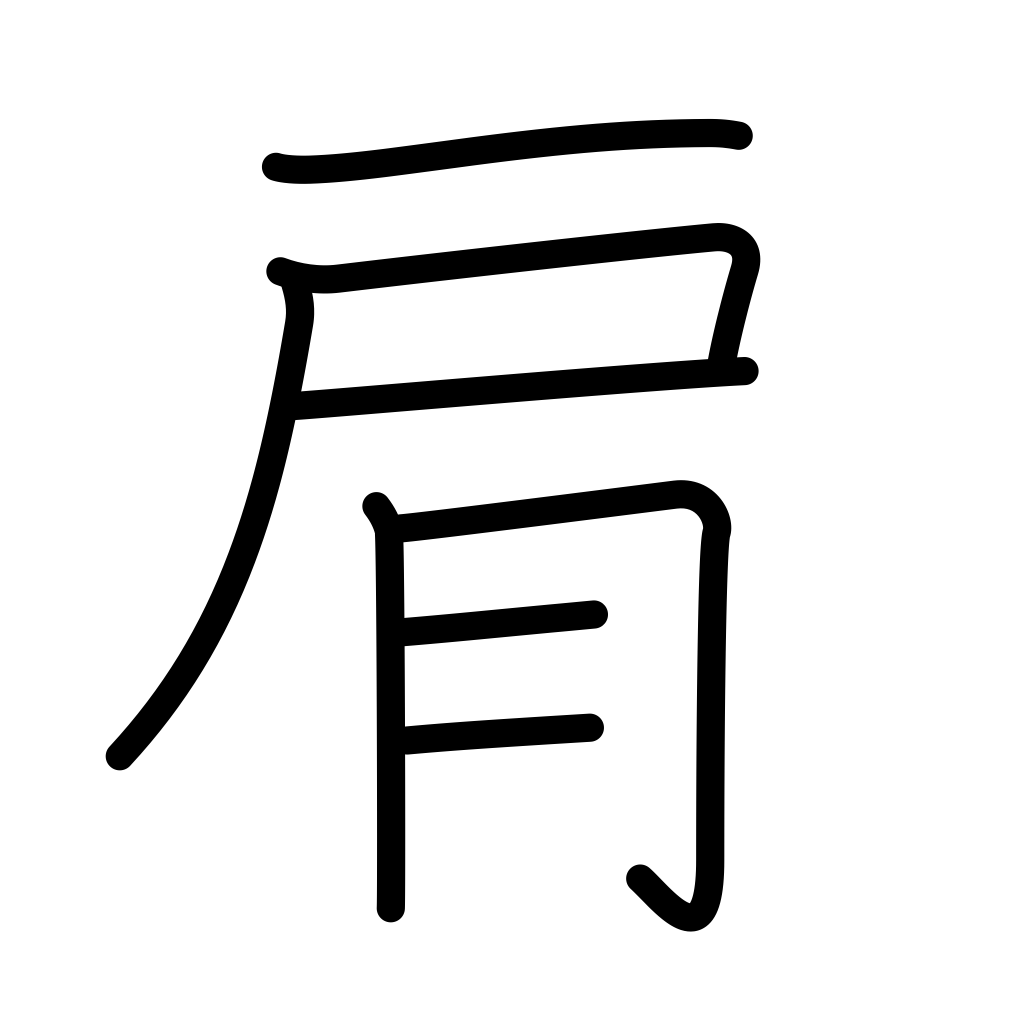
Meaning: shoulder